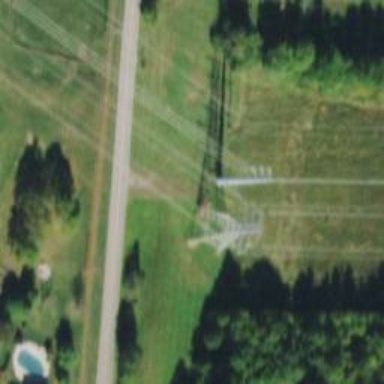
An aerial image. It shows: Lattice structure tower used for power transmission.